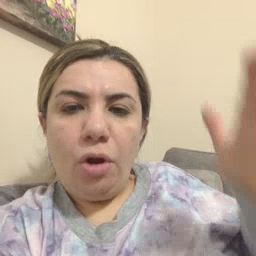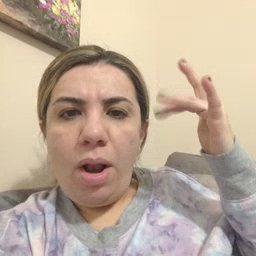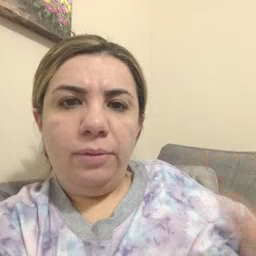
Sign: why